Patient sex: M
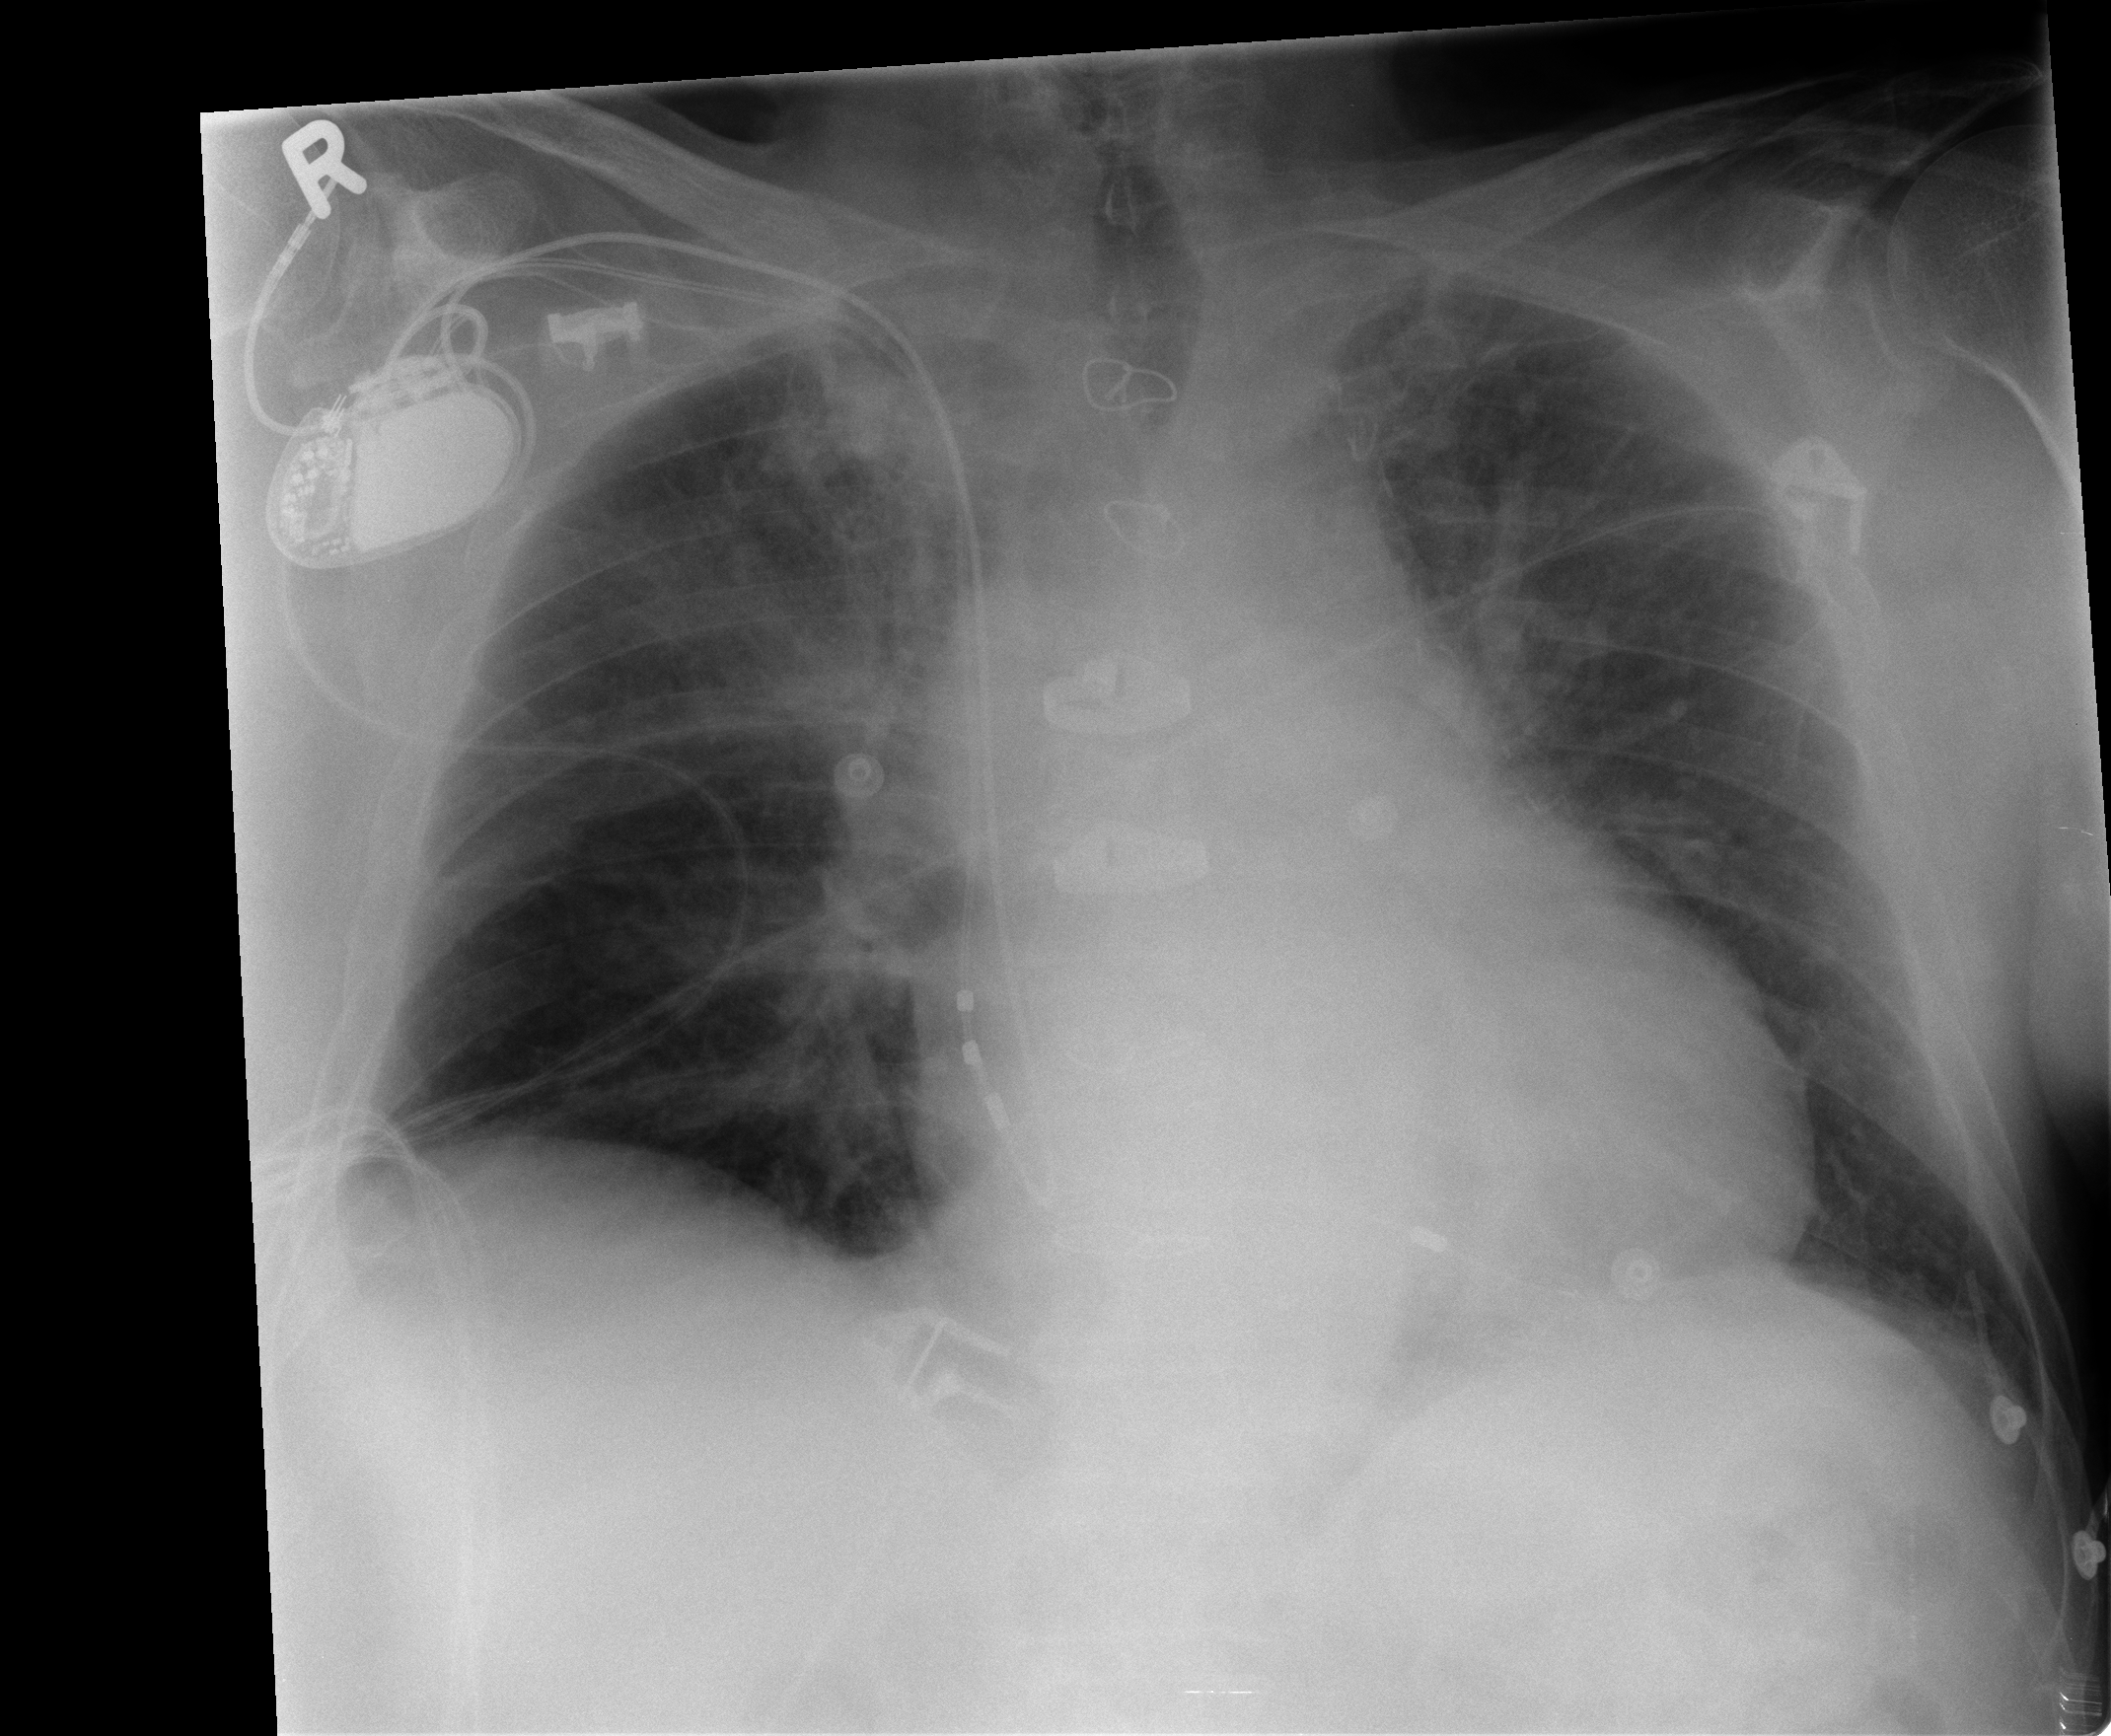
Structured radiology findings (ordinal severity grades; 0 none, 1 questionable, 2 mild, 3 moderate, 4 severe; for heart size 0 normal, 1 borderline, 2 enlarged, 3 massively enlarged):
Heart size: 2
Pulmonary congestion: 0
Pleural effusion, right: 0
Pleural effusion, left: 0
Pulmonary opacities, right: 2
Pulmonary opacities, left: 0
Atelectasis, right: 0
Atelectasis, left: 0